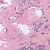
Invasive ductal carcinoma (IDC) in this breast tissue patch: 1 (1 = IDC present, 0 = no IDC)